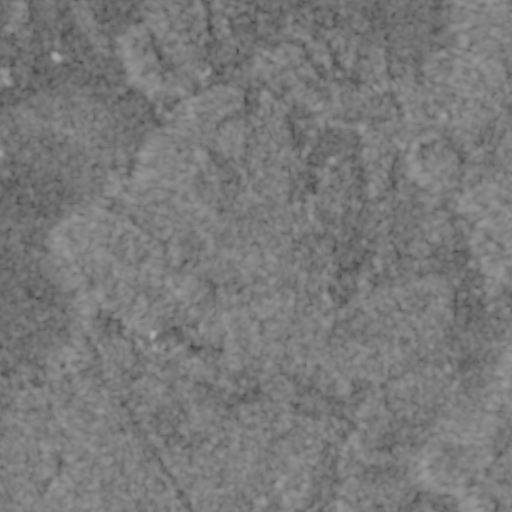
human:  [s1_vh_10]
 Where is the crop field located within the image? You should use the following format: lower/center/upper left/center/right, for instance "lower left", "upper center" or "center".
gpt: The crop field is located in the left of the image.
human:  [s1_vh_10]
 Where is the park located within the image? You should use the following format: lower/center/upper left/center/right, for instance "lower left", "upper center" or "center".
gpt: The park is located in the upper center of the image.
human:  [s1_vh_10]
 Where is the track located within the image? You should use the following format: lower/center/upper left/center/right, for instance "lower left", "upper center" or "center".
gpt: The track is located in the lower right of the image.
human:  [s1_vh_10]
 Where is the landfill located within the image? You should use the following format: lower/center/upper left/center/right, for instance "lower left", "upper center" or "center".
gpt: There is no landfill in the image.

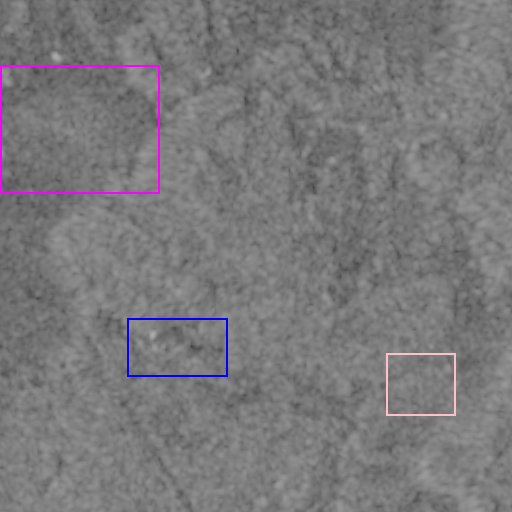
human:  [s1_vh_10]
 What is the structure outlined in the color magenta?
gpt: The structure outlined in magenta is a crop field.
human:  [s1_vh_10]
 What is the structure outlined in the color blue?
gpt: The structure outlined in blue is a landfill.
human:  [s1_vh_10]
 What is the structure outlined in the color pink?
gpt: The structure outlined in pink is a track.
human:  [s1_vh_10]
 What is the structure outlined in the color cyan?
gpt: There is no cyan outline.